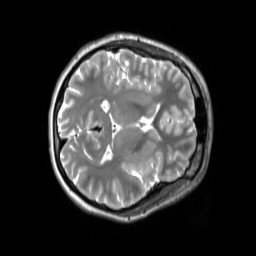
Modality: T2w
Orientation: axial
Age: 21
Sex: female
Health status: ill
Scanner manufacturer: siemens
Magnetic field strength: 3 T
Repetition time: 2.8 s
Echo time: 0.326 s